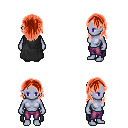
a pixel art fantasy rpg character, female body template, dark elf, purple skin, black cape, magenta pants, red long hairstyle, four views (front, back, left, right), 2x2 character sprite sheet, small pixel art, hard edges, no anti-aliasing